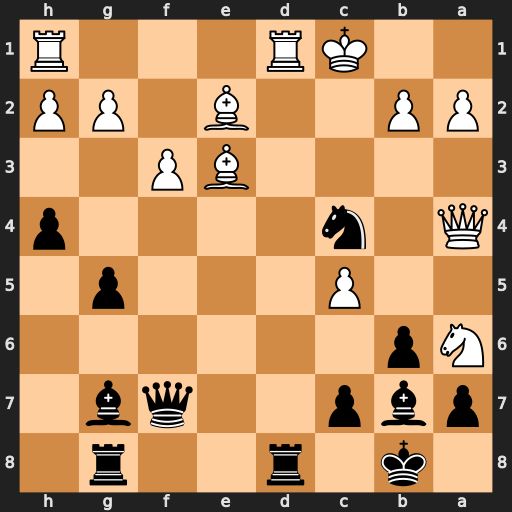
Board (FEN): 1k1r2r1/pbp2qb1/Np6/2P3p1/Q1n4p/4BP2/PP2B1PP/2KR3R
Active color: b
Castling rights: -
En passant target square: -
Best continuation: Bxa6 Rxd8+ Rxd8